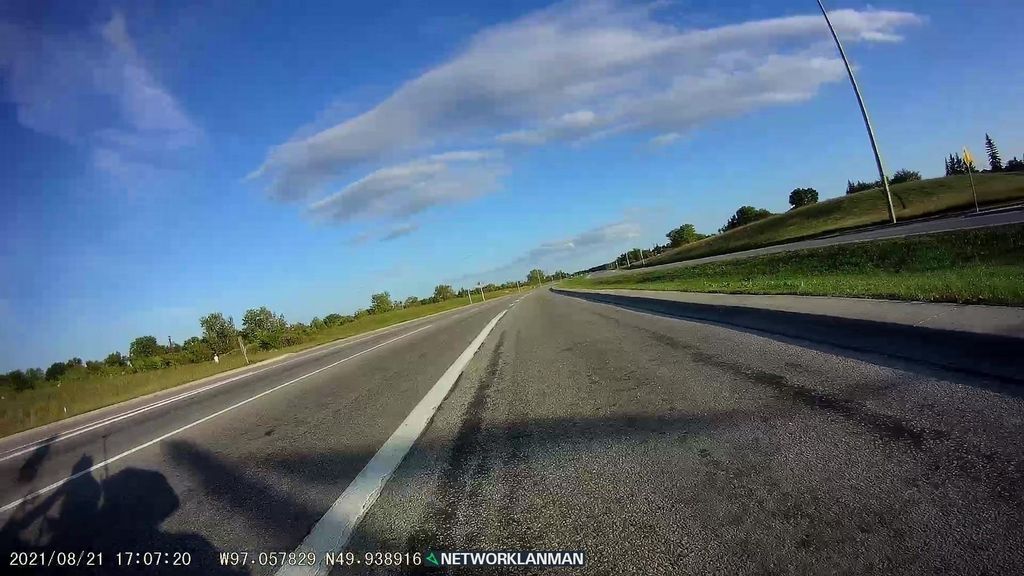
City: winnipeg